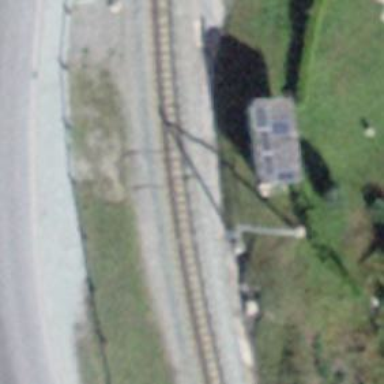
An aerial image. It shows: Narrow-gauge railway with 1 track. The tracks are electrified with contact line.